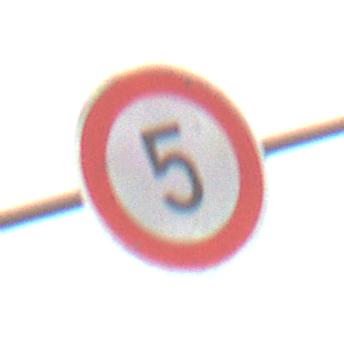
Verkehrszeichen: Geschwindigkeit5
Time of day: MorningAfternoon
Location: Outdoor (Nature)
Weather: Overcast
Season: NotSpecified
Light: Natural